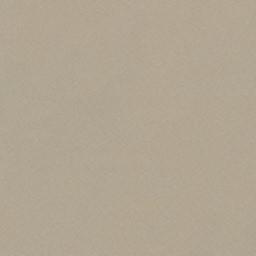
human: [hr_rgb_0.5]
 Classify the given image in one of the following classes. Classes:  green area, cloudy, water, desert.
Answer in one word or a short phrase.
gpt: desert